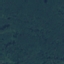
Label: Forest